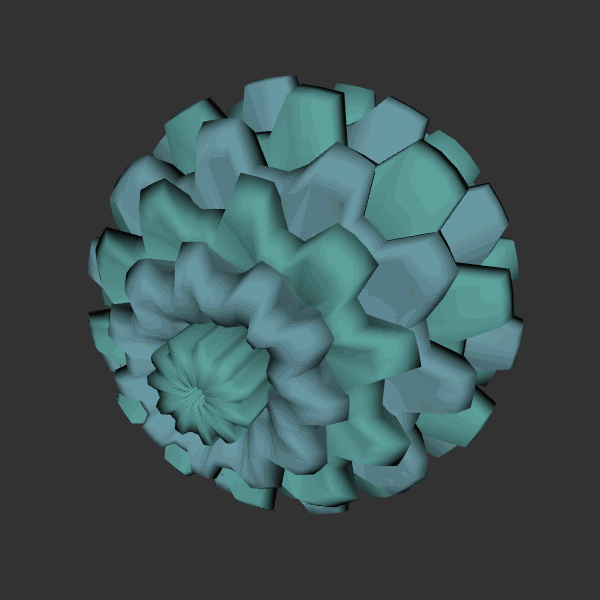
Background: dark